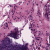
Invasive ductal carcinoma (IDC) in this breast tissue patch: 0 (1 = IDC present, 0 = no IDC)